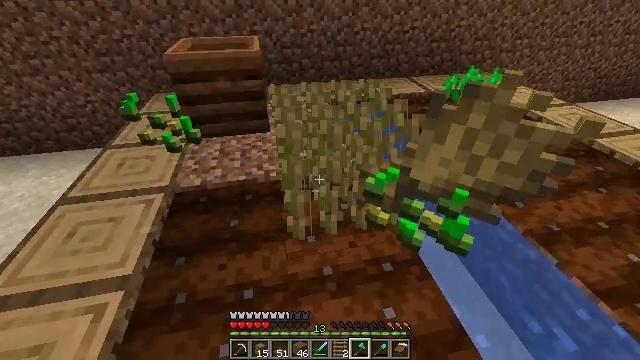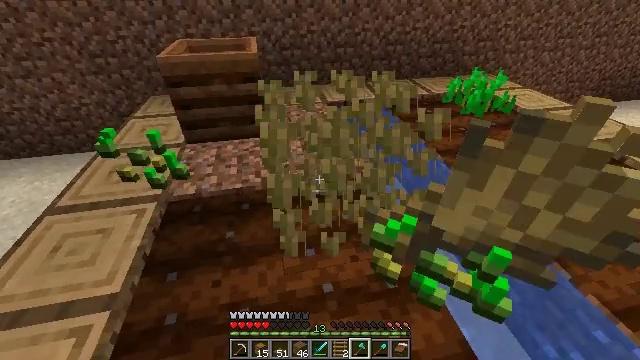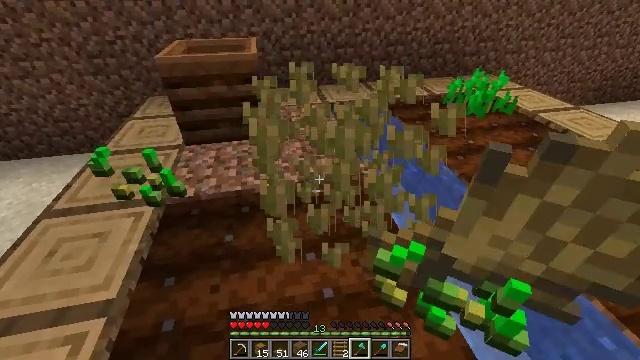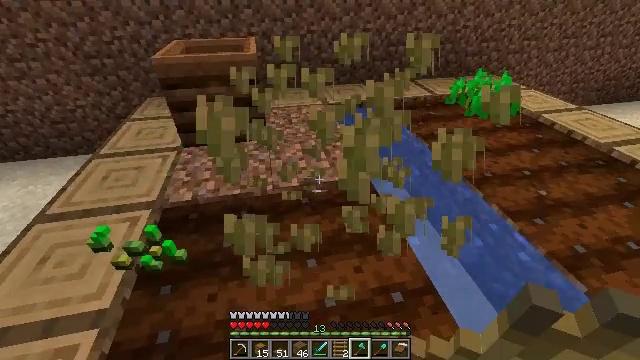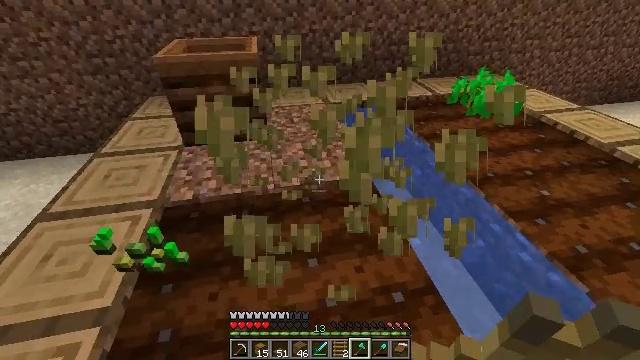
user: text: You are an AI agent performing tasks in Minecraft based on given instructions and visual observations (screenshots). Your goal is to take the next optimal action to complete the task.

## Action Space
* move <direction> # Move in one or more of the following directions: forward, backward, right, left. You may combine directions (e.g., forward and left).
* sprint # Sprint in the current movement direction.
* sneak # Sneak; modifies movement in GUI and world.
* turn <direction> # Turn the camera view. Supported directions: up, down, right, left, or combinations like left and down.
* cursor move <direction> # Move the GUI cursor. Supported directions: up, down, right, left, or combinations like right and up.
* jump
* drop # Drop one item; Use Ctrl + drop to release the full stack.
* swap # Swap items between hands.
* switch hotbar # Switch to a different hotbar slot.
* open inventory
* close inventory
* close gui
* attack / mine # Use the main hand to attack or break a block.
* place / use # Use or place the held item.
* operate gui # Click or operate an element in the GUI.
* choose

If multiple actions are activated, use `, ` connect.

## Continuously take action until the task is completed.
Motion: motion action
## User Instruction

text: Harvest wheat from the field.
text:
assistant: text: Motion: attack / mine
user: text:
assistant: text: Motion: attack / mine
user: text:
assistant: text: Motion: attack / mine
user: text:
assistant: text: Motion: no_op
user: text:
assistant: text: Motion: no_op